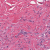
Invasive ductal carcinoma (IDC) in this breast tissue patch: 1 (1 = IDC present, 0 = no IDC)